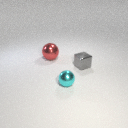
large red metal sphere behind small cyan metal sphere